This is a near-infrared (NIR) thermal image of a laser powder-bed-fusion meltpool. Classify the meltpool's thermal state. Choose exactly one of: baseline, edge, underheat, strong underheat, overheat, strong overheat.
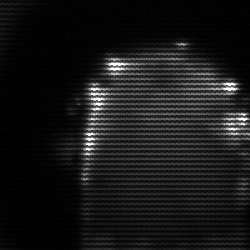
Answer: baseline